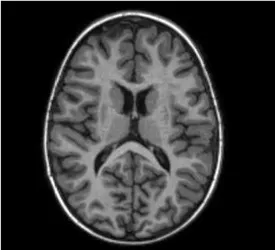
MRI-scan of the brain (T1) at diagnosis.
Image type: radiology (mri)